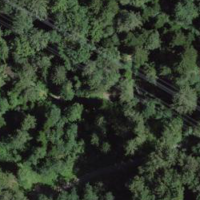
EUNIS habitat code: 44
Species observed at this site:
Corylus avellana
Geum rivale